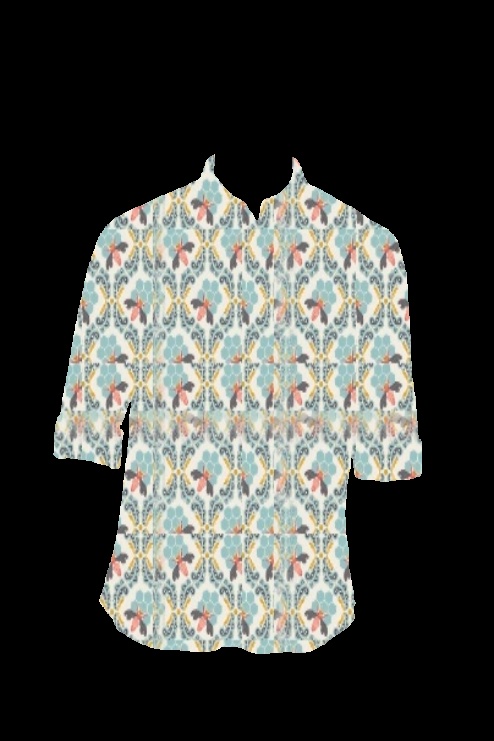
multi floral print button up tee